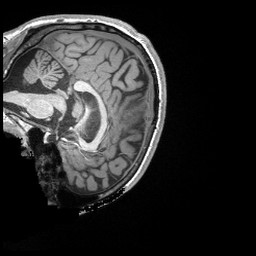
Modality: T1w
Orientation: sagittal
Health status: ill
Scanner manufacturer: siemens
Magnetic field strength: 3 T
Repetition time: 2.3 s
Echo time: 0.00243 s